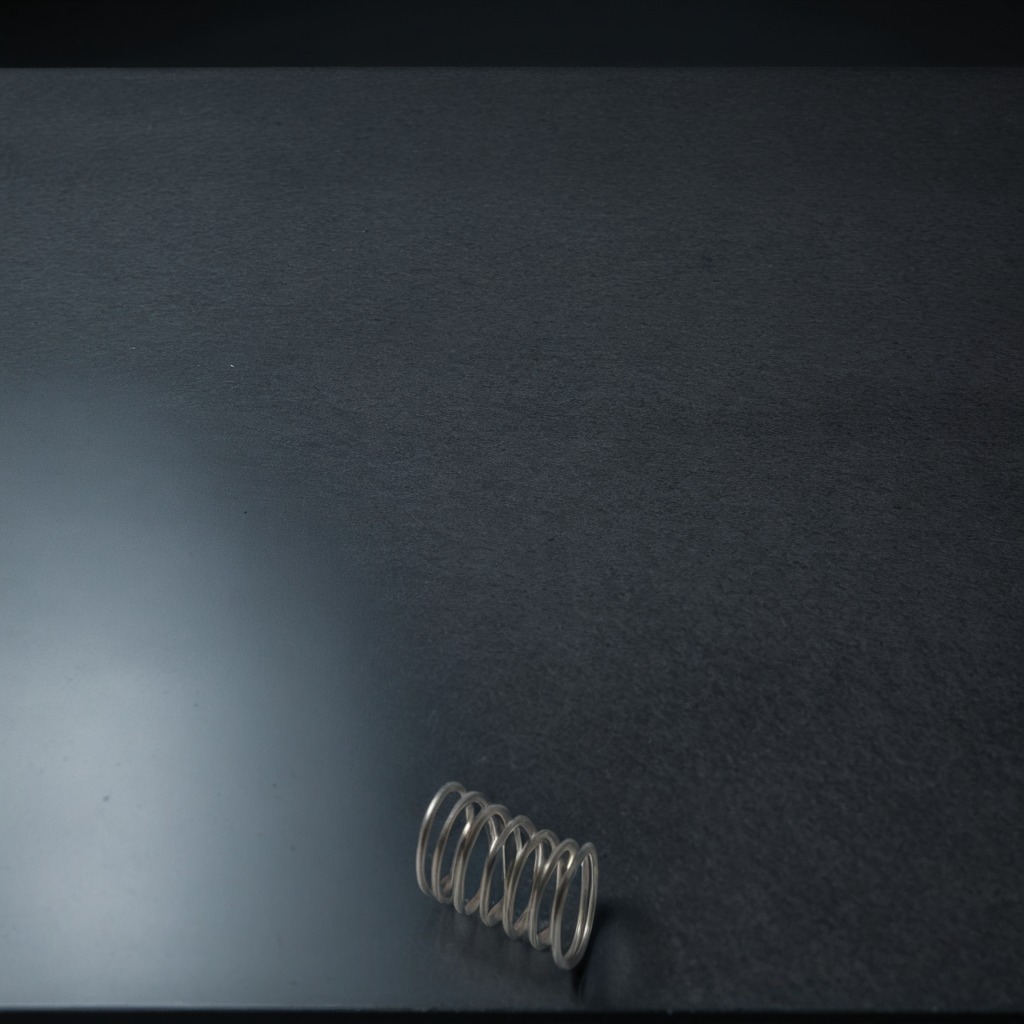
A coiled metal spring is lying on the clean granite table inside a workshop at night dim ambient light soft shadows worn but